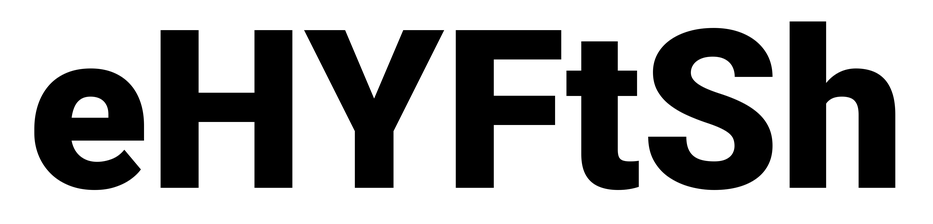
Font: Roboto_Black